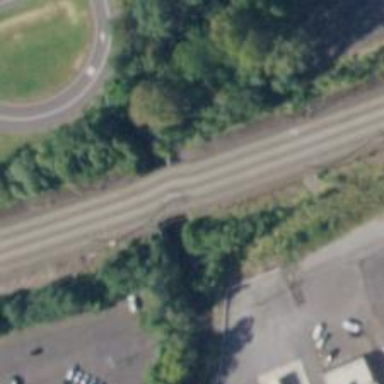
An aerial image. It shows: Railway bridge with electrified contact lines.